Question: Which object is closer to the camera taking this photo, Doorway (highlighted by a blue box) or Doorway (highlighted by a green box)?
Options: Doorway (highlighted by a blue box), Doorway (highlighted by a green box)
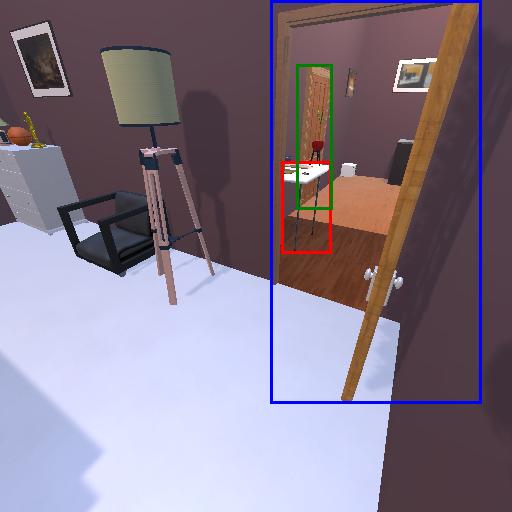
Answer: Doorway (highlighted by a blue box)